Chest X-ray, PA view. Patient: 44 years old, sex F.
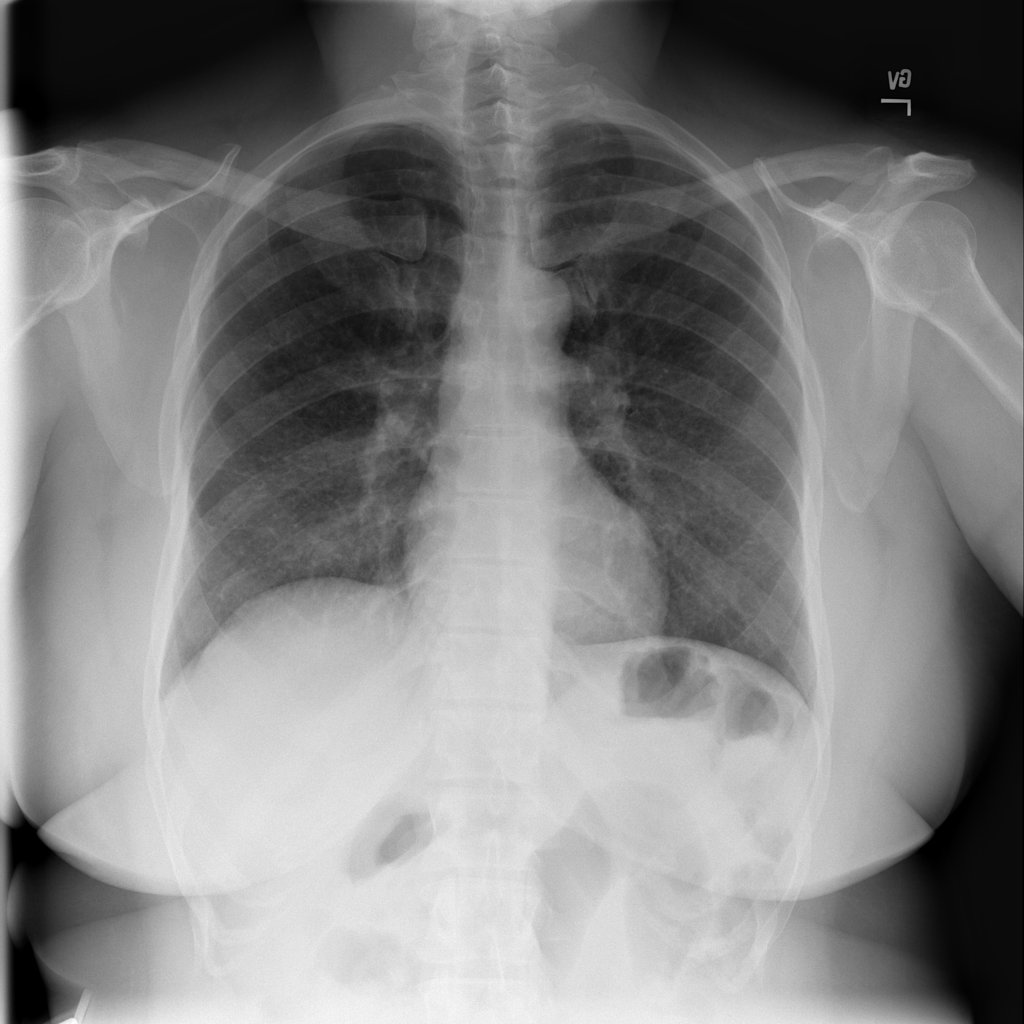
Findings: No Finding